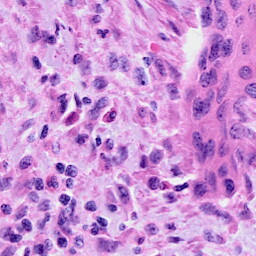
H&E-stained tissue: Cervix